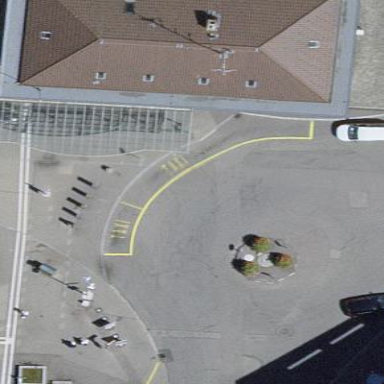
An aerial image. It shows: Roundabout on living street with asphalt surface.